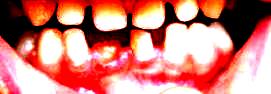
Condition: hypodontia